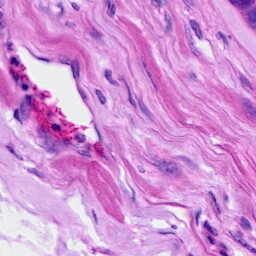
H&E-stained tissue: Ovarian